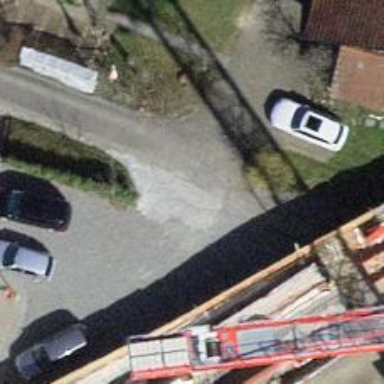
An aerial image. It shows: Asphalt road in residential area.